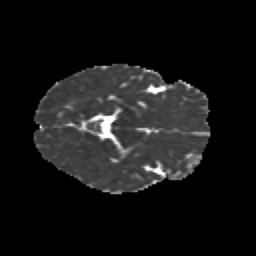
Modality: MD
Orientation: axial
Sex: male
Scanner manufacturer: siemens
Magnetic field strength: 3 T
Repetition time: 5 s
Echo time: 0.071 s